Field crop: maize
Growth stage: 2
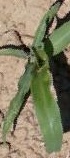
Species: maize